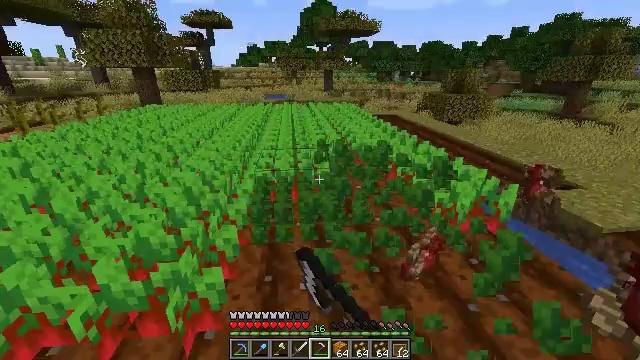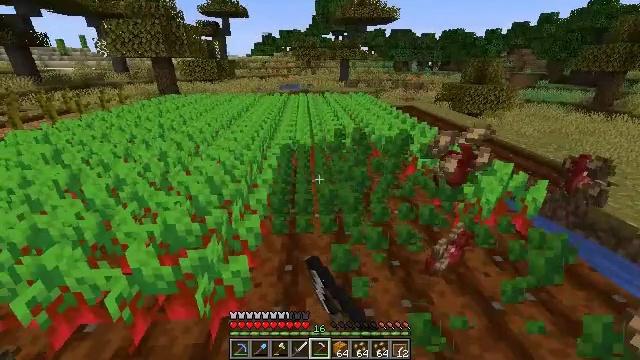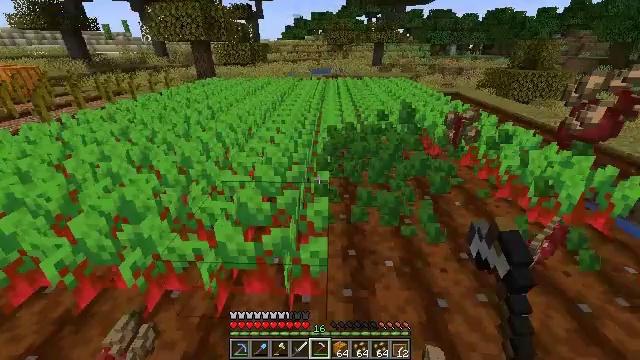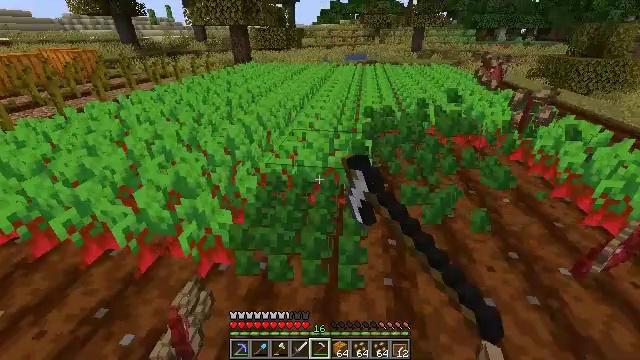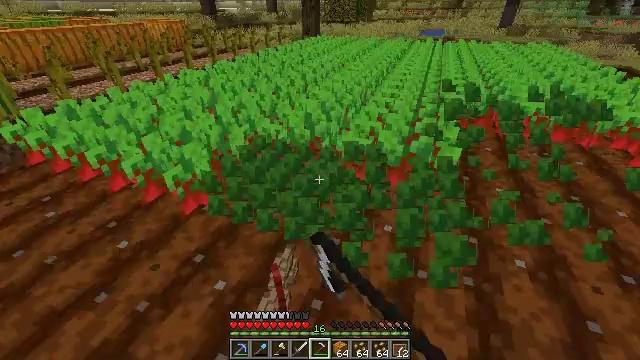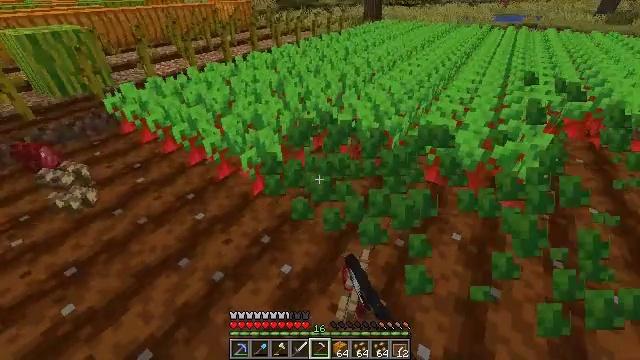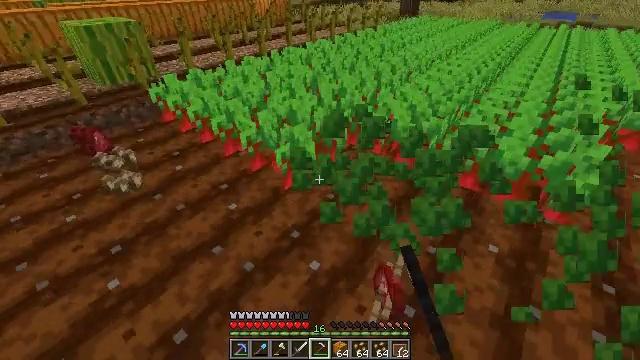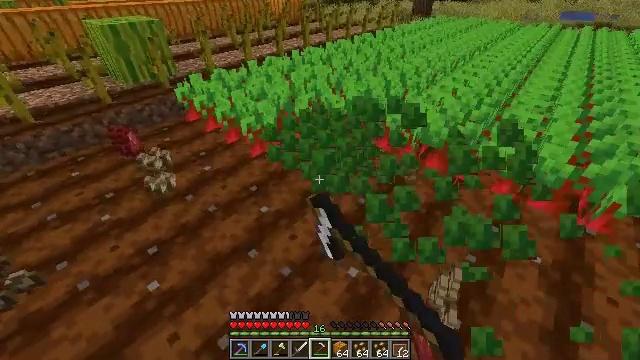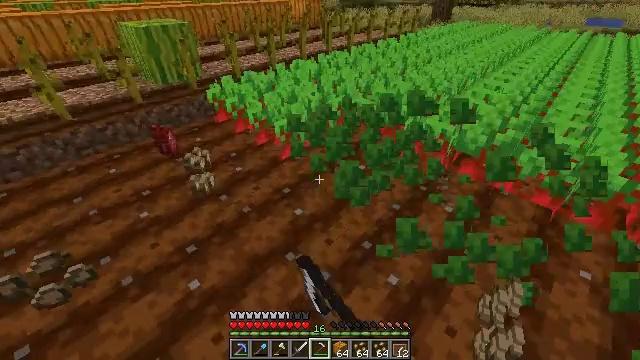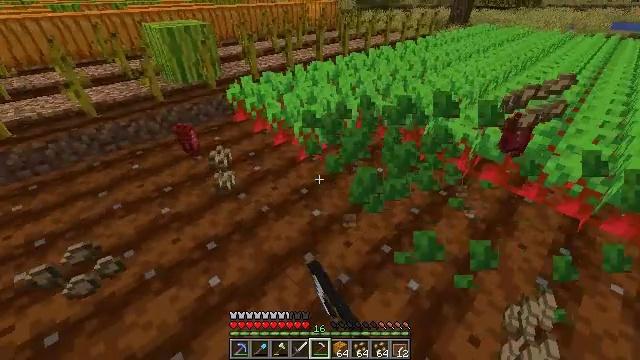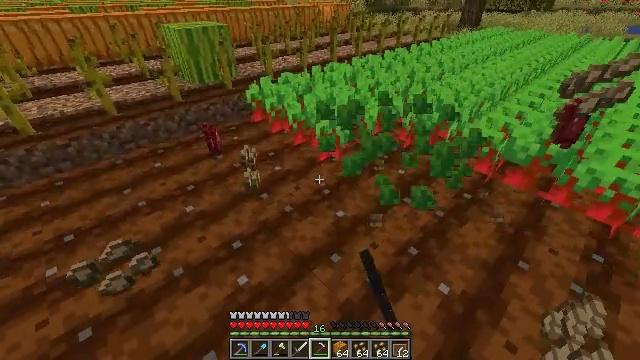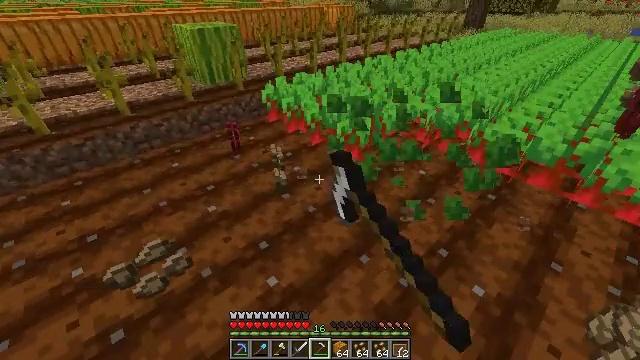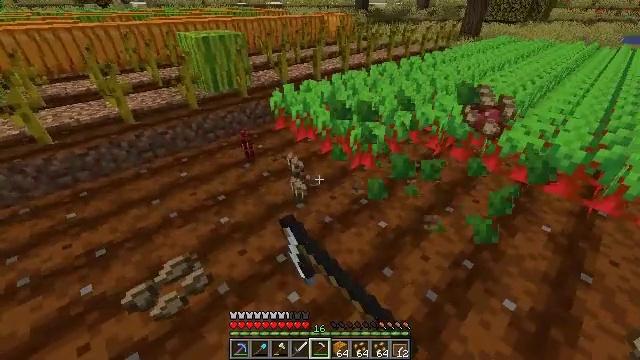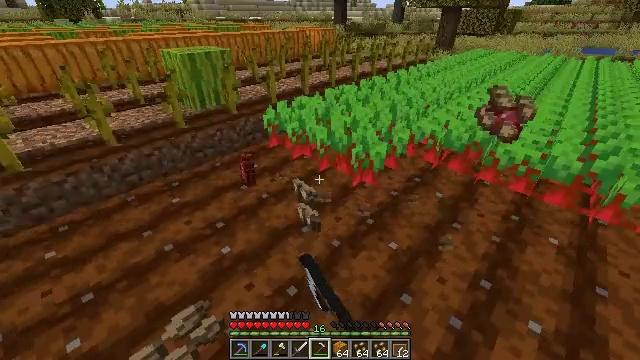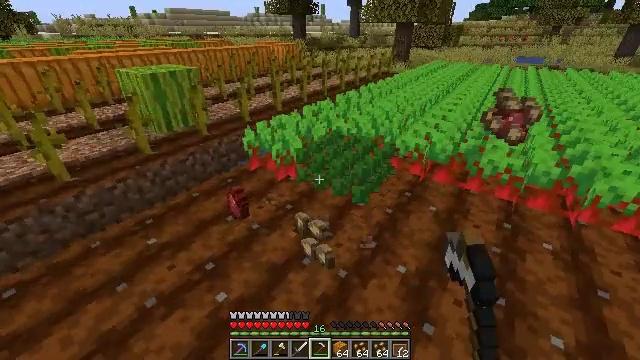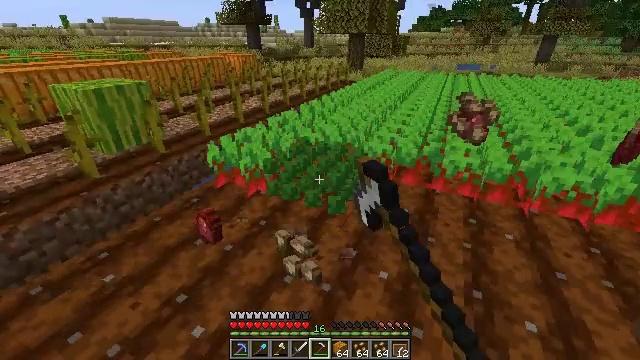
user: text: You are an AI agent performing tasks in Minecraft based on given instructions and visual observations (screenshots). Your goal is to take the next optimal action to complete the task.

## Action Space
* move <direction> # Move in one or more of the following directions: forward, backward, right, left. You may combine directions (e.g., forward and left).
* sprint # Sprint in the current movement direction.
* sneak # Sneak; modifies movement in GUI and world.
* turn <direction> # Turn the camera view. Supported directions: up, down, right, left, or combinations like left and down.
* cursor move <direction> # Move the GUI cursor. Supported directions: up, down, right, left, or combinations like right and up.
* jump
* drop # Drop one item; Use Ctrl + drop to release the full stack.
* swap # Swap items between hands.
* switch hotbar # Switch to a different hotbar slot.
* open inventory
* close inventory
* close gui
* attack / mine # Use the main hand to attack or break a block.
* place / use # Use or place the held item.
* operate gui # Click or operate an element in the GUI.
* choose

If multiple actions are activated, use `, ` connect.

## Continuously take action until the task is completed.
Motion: motion action
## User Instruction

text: Harvest beetroots from the farm.
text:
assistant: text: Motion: move left, turn left and down, attack / mine
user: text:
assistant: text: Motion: move left, turn left and down, attack / mine
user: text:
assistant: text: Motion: move left, turn left and down, attack / mine
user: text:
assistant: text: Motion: move left, turn left and down, attack / mine
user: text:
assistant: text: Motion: move left, turn left and down, attack / mine
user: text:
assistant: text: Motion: move left, turn left, attack / mine
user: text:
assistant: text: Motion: move left, turn left, attack / mine
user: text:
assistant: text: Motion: move left, turn left, attack / mine
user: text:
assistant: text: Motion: move left, turn left, attack / mine
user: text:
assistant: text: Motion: move left, turn left, attack / mine
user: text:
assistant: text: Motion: move forward and move left, attack / mine
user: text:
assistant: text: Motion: move forward and move left, turn up, attack / mine
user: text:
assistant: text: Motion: move forward and move left, turn right and up, attack / mine
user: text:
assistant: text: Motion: move forward and move left, turn right and up, attack / mine
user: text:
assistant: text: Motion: move forward and move left, turn right and up, attack / mine
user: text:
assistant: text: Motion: move forward and move left, turn right, attack / mine
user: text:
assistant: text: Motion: move forward and move left, attack / mine
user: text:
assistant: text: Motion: move forward and move left, turn left and down, attack / mine
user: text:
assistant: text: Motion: move forward and move left, turn left and down, attack / mine
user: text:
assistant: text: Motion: move forward and move left, turn left, attack / mine
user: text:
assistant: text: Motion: move forward and move left, attack / mine
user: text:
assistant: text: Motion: move forward and move left, turn right and up, attack / mine
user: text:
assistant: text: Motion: move forward, turn right and up, attack / mine
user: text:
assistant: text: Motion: move forward, turn right and up, attack / mine
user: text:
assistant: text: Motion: move forward, turn right and up, attack / mine
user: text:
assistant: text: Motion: move forward, turn right and up, attack / mine
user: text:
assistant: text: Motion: move forward, turn right, attack / mine
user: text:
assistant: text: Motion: move forward, turn right, attack / mine
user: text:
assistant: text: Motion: move forward, turn right, attack / mine
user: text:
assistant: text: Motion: move forward and move right, turn right and down, attack / mine